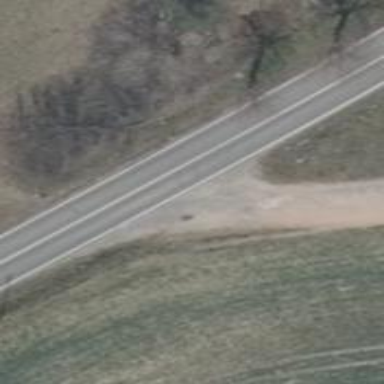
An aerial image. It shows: Secondary road with asphalt surface.